Question: I am having trouble getting ggplot to display legends for colors and line types when they are only defined within an geom_abline.
I've added a very simple example below.
It generates the plot as shown (no legends).
I've also tried adding a scale_color_manual to the plot, but that did not appear to do the trick.
Does anybody know how to make ggplot2 display the legends?
'''
library(ggplot2);
xy_data = data.frame(x=runif(100, min=-0.5, max=0.5),
y=runif(100, min=-0.5, max=0.5));
slope_data = data.frame(slope = c(-1, -0.5, 0.5, 1.0),
model = paste0("m", seq(1,4)),
robust = rep(c("Robust", "Non-robust"), 2))
merged_data = merge(xy_data, slope_data)
slope_plot =
ggplot()+
geom_point(data=xy_data, aes(x=x, y=y))+
geom_abline(data=slope_data, aes(intercept=0, slope=slope, color=model, linetype=robust))
ggsave(plot=slope_plot, file="no_legend_slope_plot.png")
'''

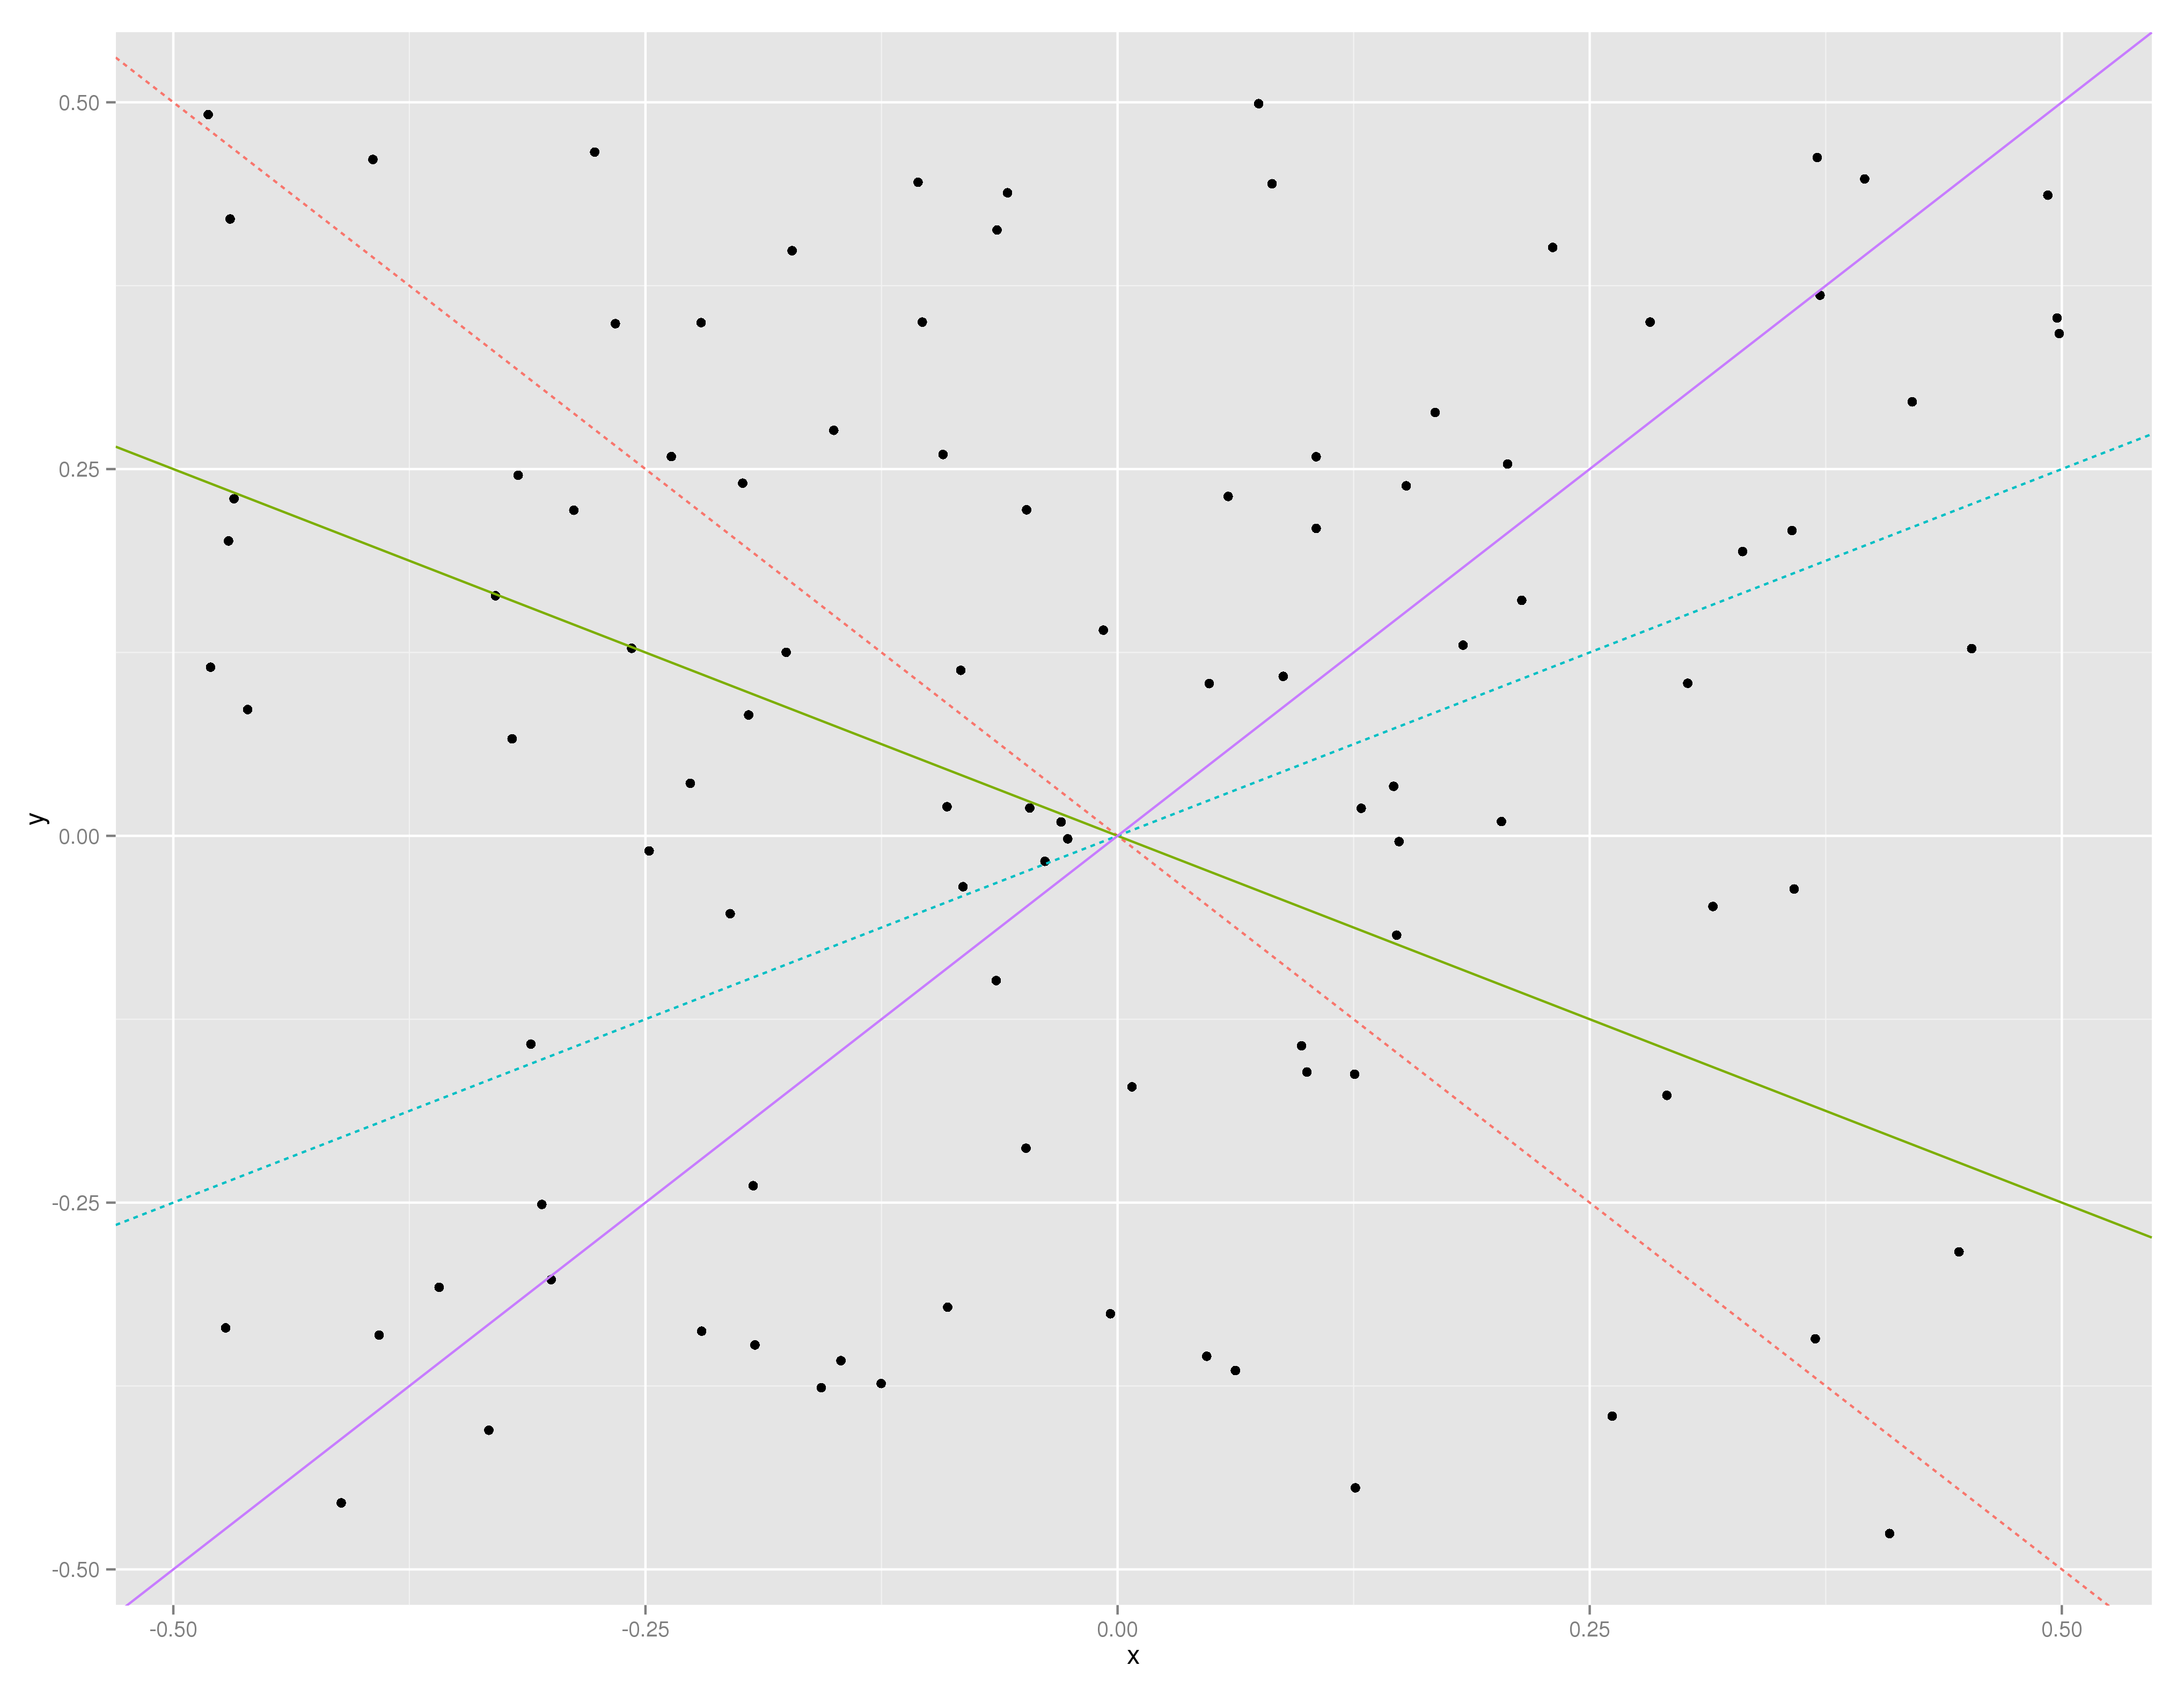
Answer: You can try:
'''
slope_plot = ggplot() +
geom_point(data=xy_data, aes(x=x, y=y)) +
geom_abline(data=slope_data, aes(intercept=0, slope=slope, color=model, linetype=robust), show_guide=TRUE)
'''